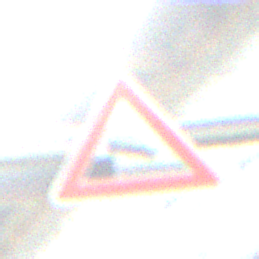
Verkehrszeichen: Ufer
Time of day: Midday
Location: Outdoor (Suburban)
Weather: Clear
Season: NotSpecified
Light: Natural